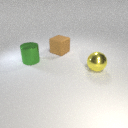
large yellow metal sphere to the right of large brown rubber cube